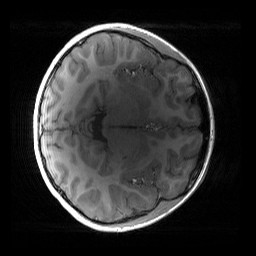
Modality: T1w
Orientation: axial
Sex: male
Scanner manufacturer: siemens
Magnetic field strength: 3 T
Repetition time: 1.9 s
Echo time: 0.00243 s